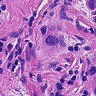
Metastatic tissue present: yes